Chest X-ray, AP view. Patient: 62 years old, sex F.
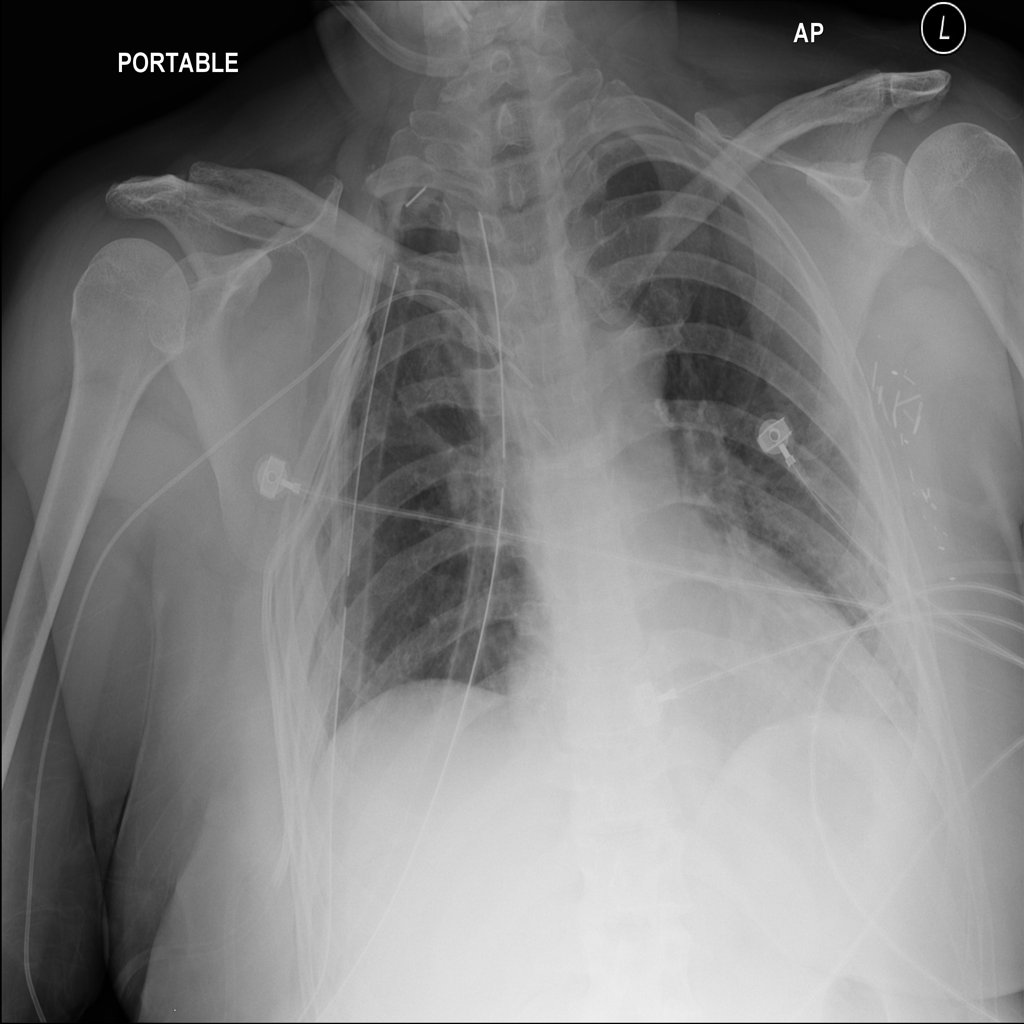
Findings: No Finding